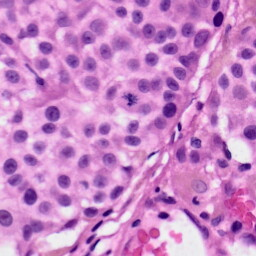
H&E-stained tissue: Skin